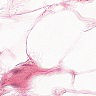
Metastatic tissue present: no